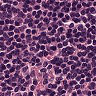
Metastatic tissue present: no